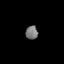
Tissue: lung
Cell type: Epithelial cells
Senescence score: 0.2308
Nuclear area (px): 165
Mean DAPI intensity: 117.655